Interaction volume radius: 5 \u00c5
Interaction volume height: 15 \u00c5
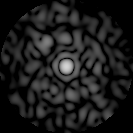
Disorder parameter: 0.8445